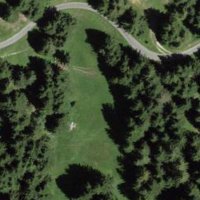
EUNIS habitat code: 44
Species observed at this site:
Lotus corniculatus